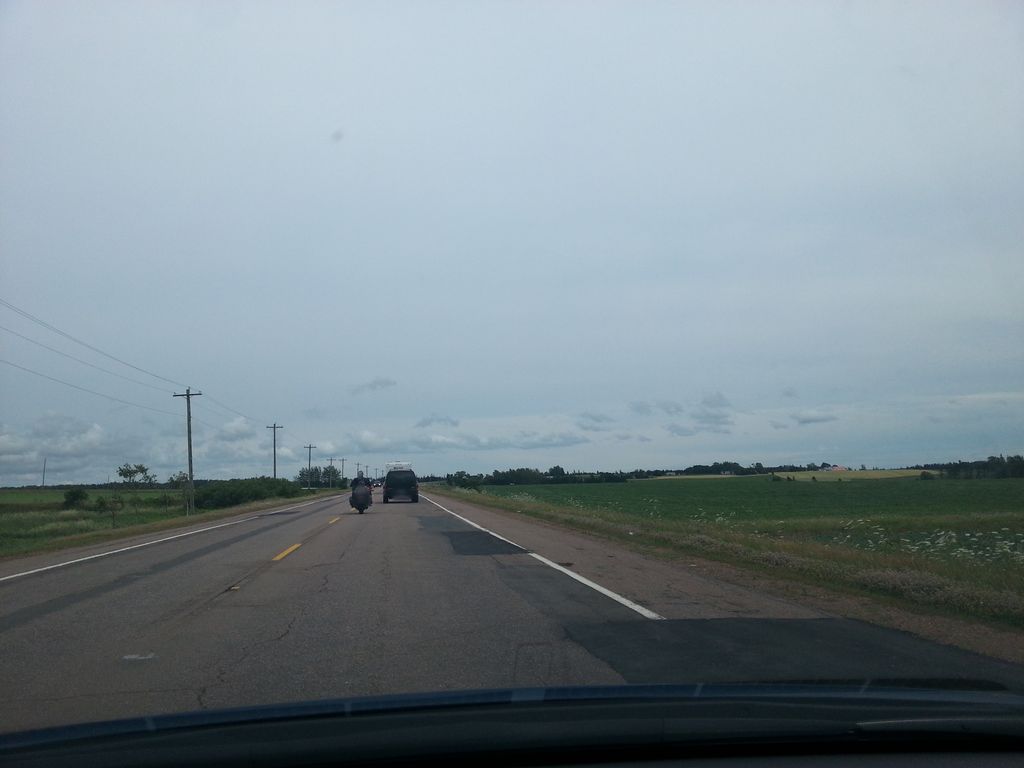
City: charlottetown